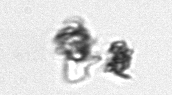
Label: Thalassiosira_TAG_external_detritus